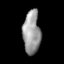
Tissue: lung
Cell type: Epithelial cells
Senescence score: 0.1816
Nuclear area (px): 727
Mean DAPI intensity: 156.574